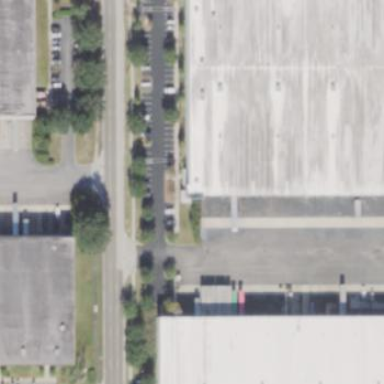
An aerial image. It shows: Warehouse.